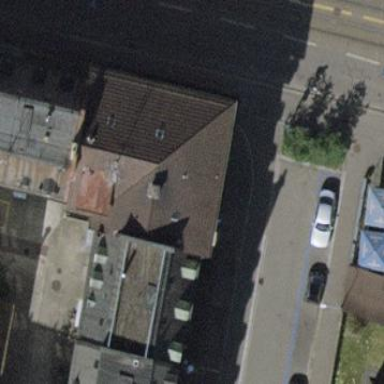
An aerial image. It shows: Unique quadruple saltbox-shaped roof outlines building with multiple apartments.